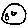
Label: moon